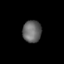
Tissue: skin
Cell type: Epithelial cells
Senescence score: 0.2343
Nuclear area (px): 402
Mean DAPI intensity: 104.022